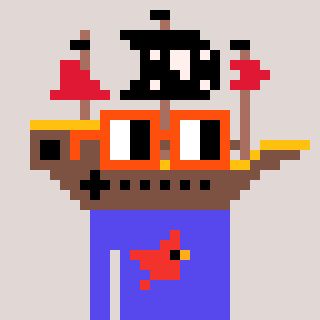
a pixel art character with square orange glasses, a pirateship-shaped head and a computerblue-colored body on a warm background